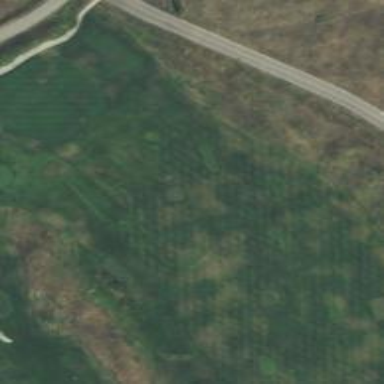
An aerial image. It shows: Area with grass used as rough in golf course.